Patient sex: F
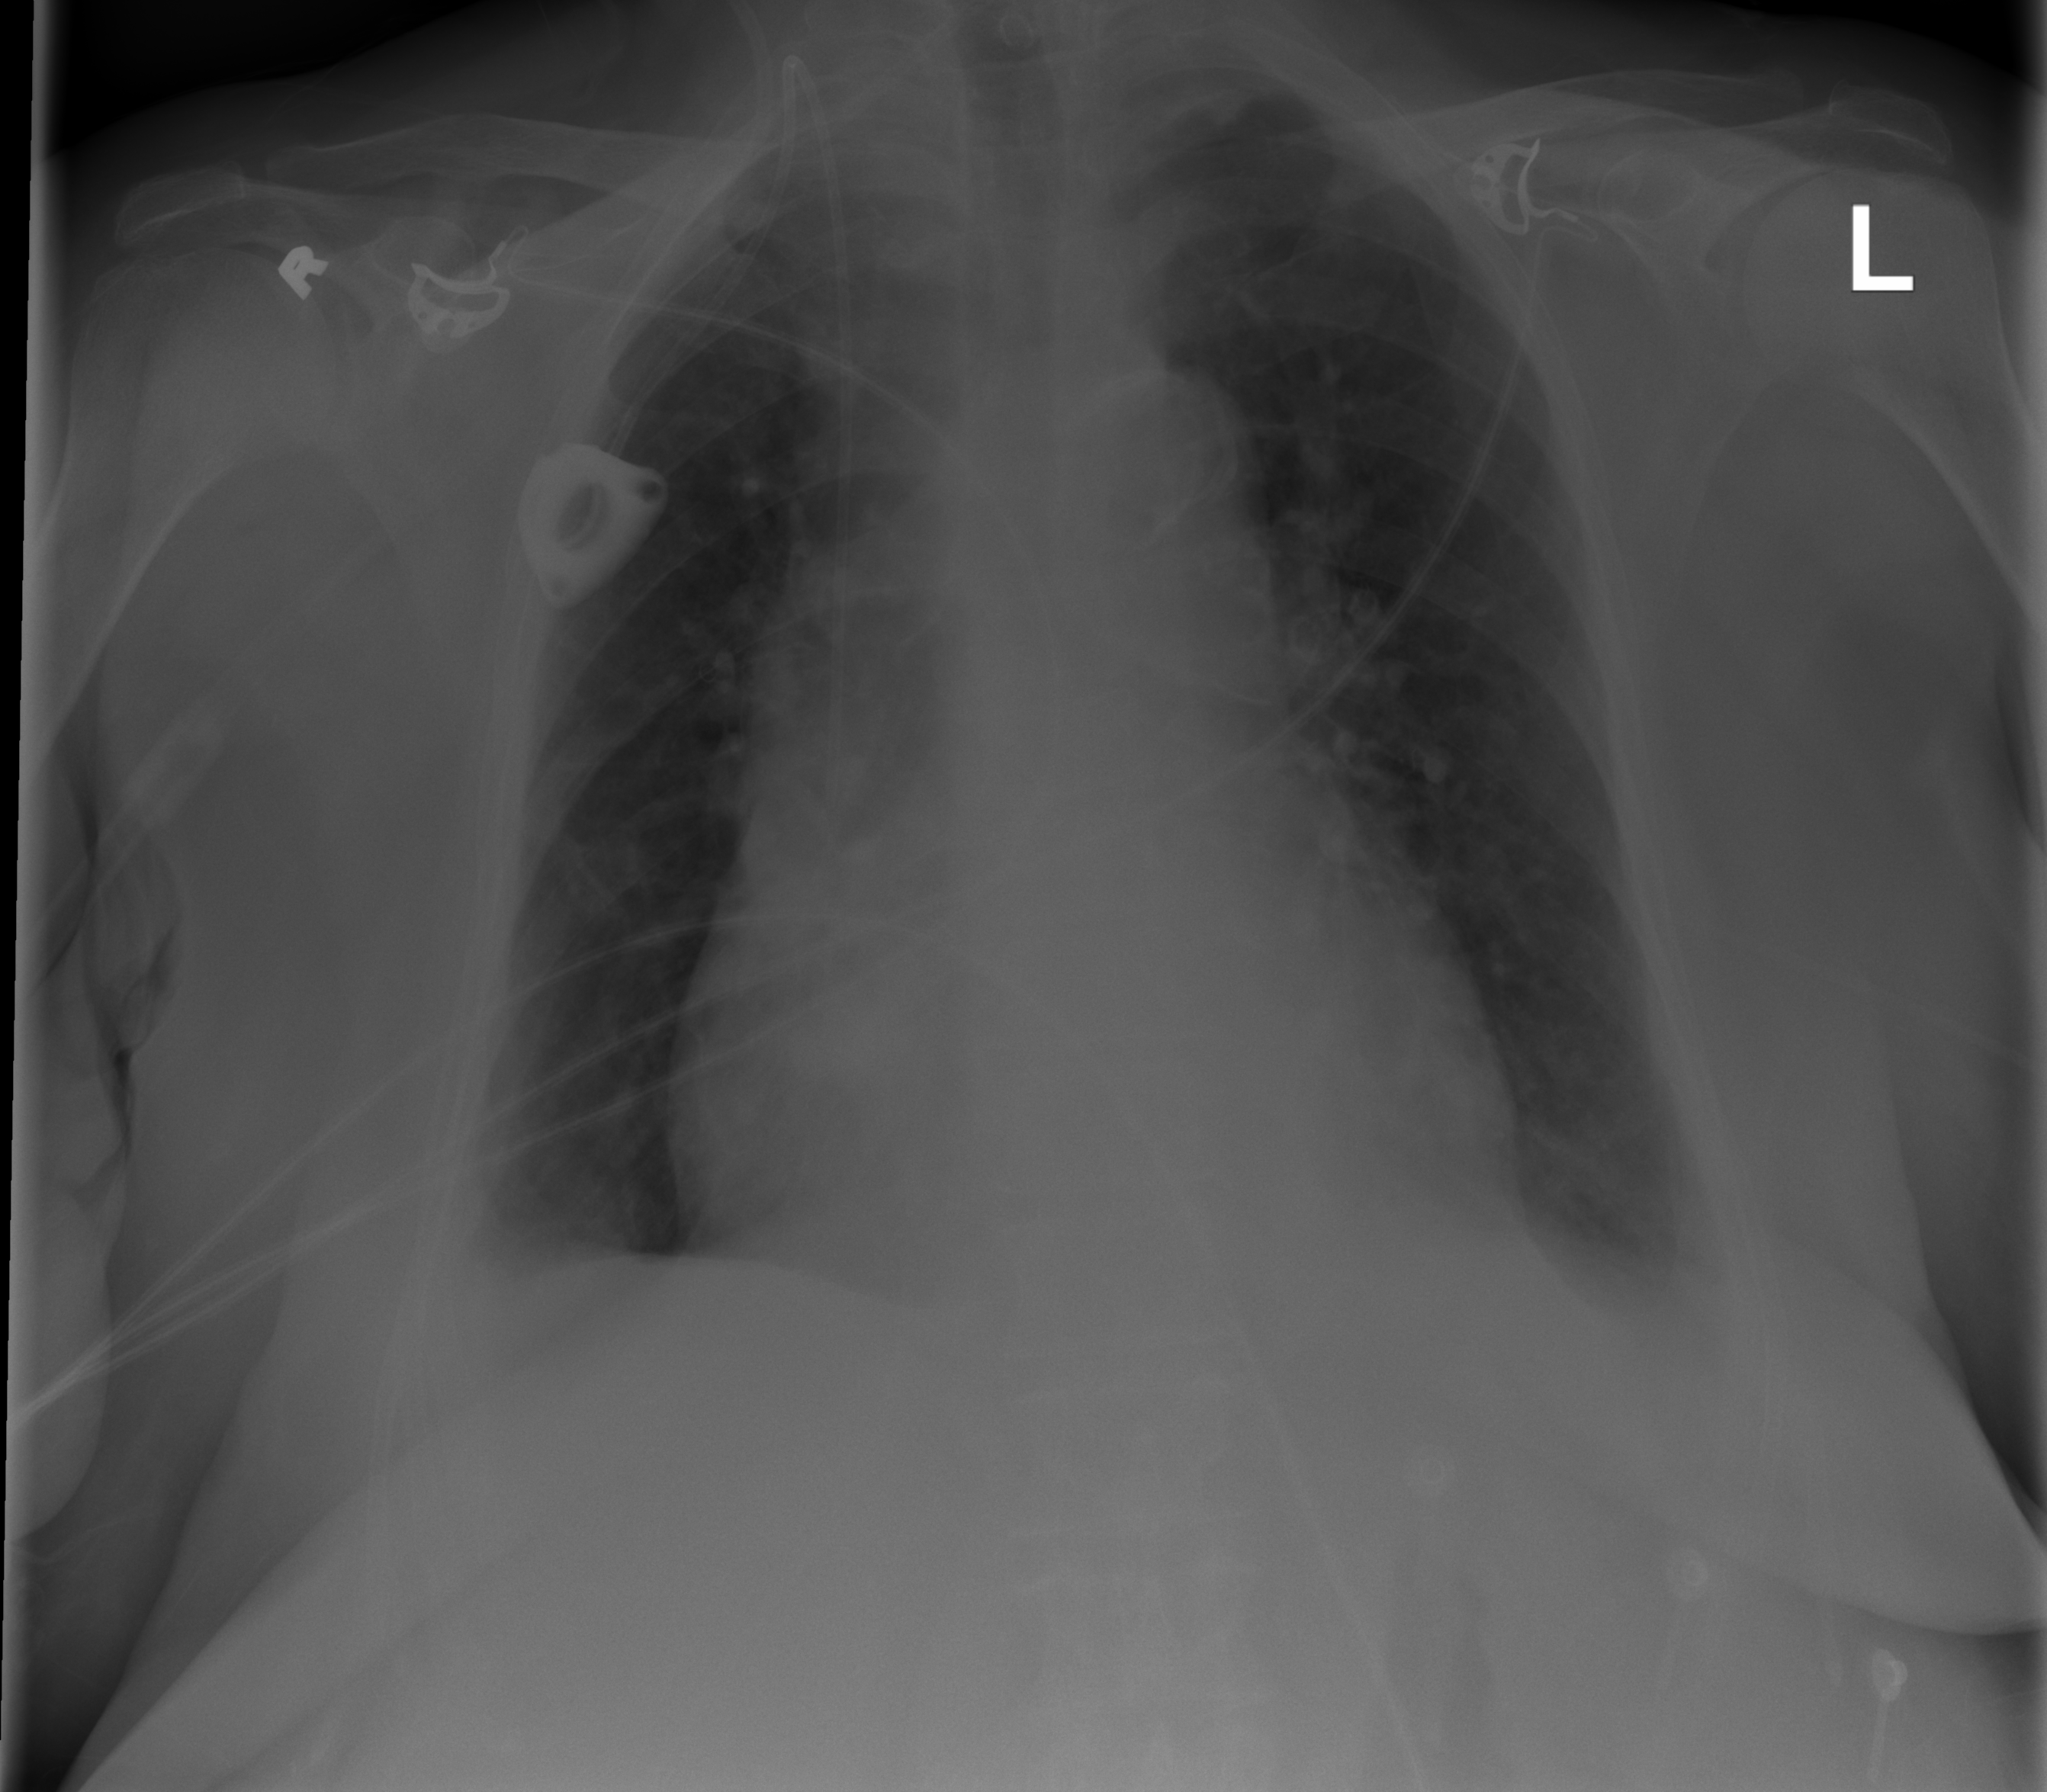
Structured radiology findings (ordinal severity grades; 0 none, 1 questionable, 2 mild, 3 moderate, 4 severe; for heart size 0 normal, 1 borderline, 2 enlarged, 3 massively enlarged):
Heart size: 2
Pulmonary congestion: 0
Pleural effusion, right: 2
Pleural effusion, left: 2
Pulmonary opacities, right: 0
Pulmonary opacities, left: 0
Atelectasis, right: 2
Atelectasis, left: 2